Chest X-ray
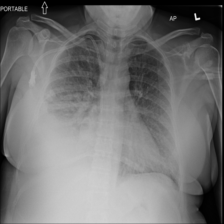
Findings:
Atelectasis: negative
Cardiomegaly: negative
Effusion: positive
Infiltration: negative
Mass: negative
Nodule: negative
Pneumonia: negative
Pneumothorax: negative
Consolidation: negative
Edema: negative
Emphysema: negative
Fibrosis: negative
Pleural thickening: negative
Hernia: negative